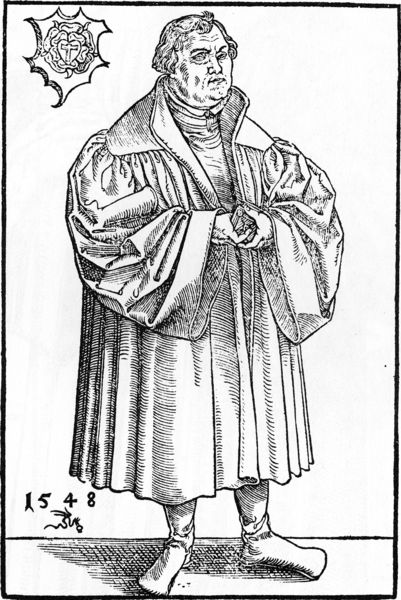
Titel: Bildnis des Martin Luther
Künstler: Lucas d.J. Cranach
Institution: (Seriendruck)
Schlagwörter: gott, hand, kopf, mann, schatten, umhang, weiß, frisur, geste, grau, haar, hintergrund, mund, nase, profil, schwarz, stirn, vordergrund, zeichnung, blick, rose, mode, hemd, richter, wand, arm, arme, augen, bibel, falten, gesicht, kragen, rahmen, schädel, stehen, weit, ärmel, bildnis, hals, herr, hände, portrait, porträt, signatur, kirche, boden, gewand, haare, kutte, mantel, stehend, blatt, frontal, kinn, lippen, locken, rund, holzschnitt, wangen, schuhe, grafik, graphik, füsse, dick, gefaltet, kartusche, datum, zahlen, socken, faltenwurf, jahreszahl, fett, tusche, buch, glaube, kreuz, religion, links, druck, schwarz-weiss, schraffur, schraffuren, radierung, stich, illustration, stehkragen, stiefel, beten, gebet, ganzfigur, wappen, verschränkt, talar, halbprofil, runzeln, zahl, ziffer, klerus, priester, mönch, luther, herz, beleibt, gelehrter, siegel, kupferstich, standbild, kleeblatt, kreut, tonsur, martin, reformation, holbein, martin luther, schaube, reformator, theologe, cranach, wallend, lucas, deutschalnd, weite ärmel, schuge, 1548, wappen mit kreuz, grosser mantel, gefaltet#, luther schon wieder, wappwn